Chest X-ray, PA view. Patient: 47 years old, sex F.
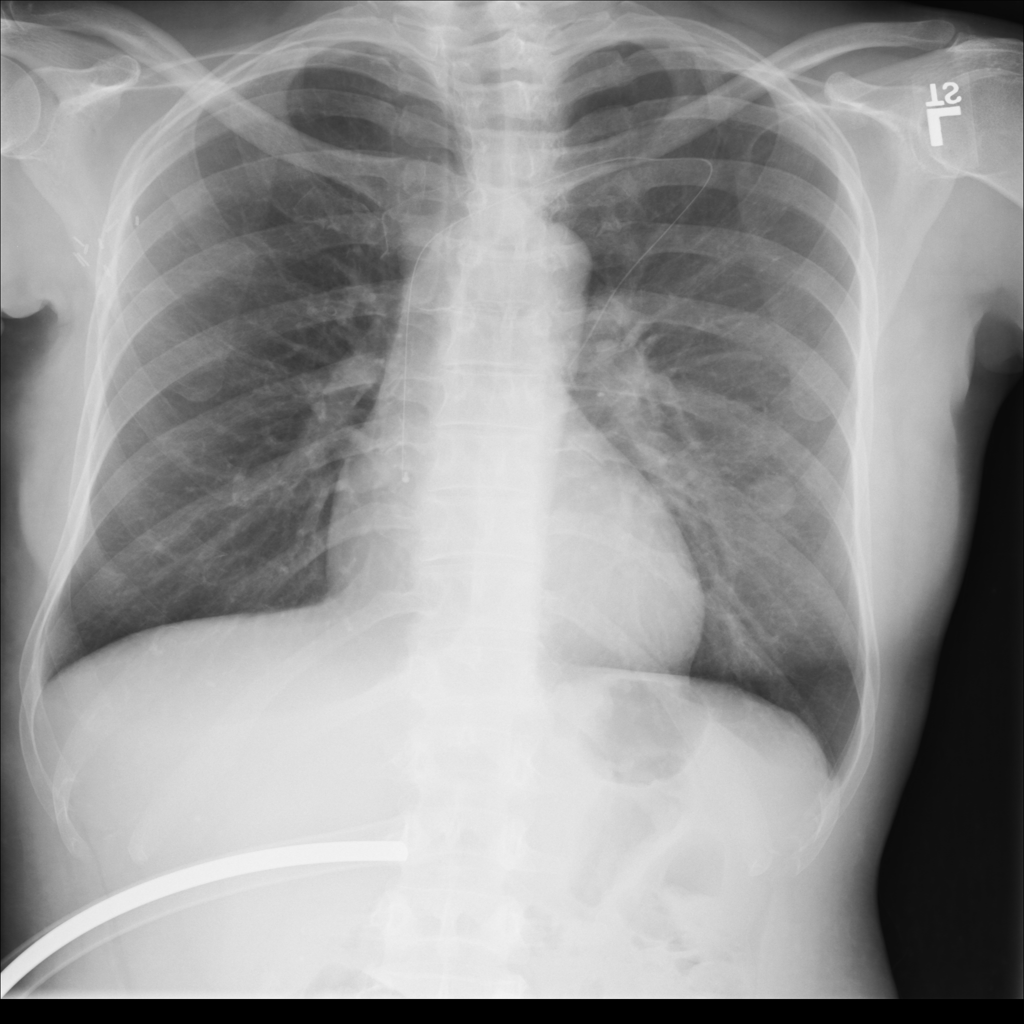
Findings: No Finding